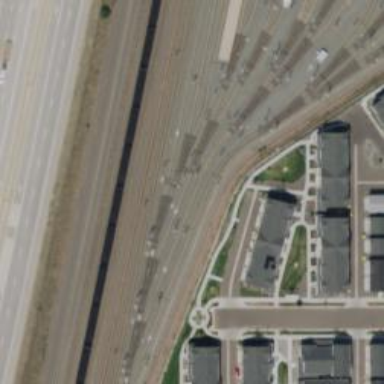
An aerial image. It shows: Light rail service yard with electrified contact lines.